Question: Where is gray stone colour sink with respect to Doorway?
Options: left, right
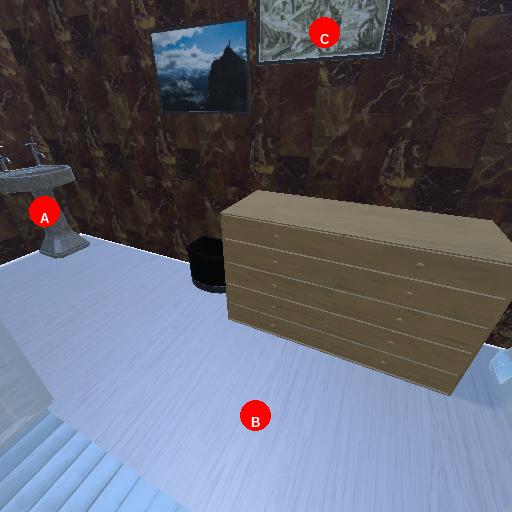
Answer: left